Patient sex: M
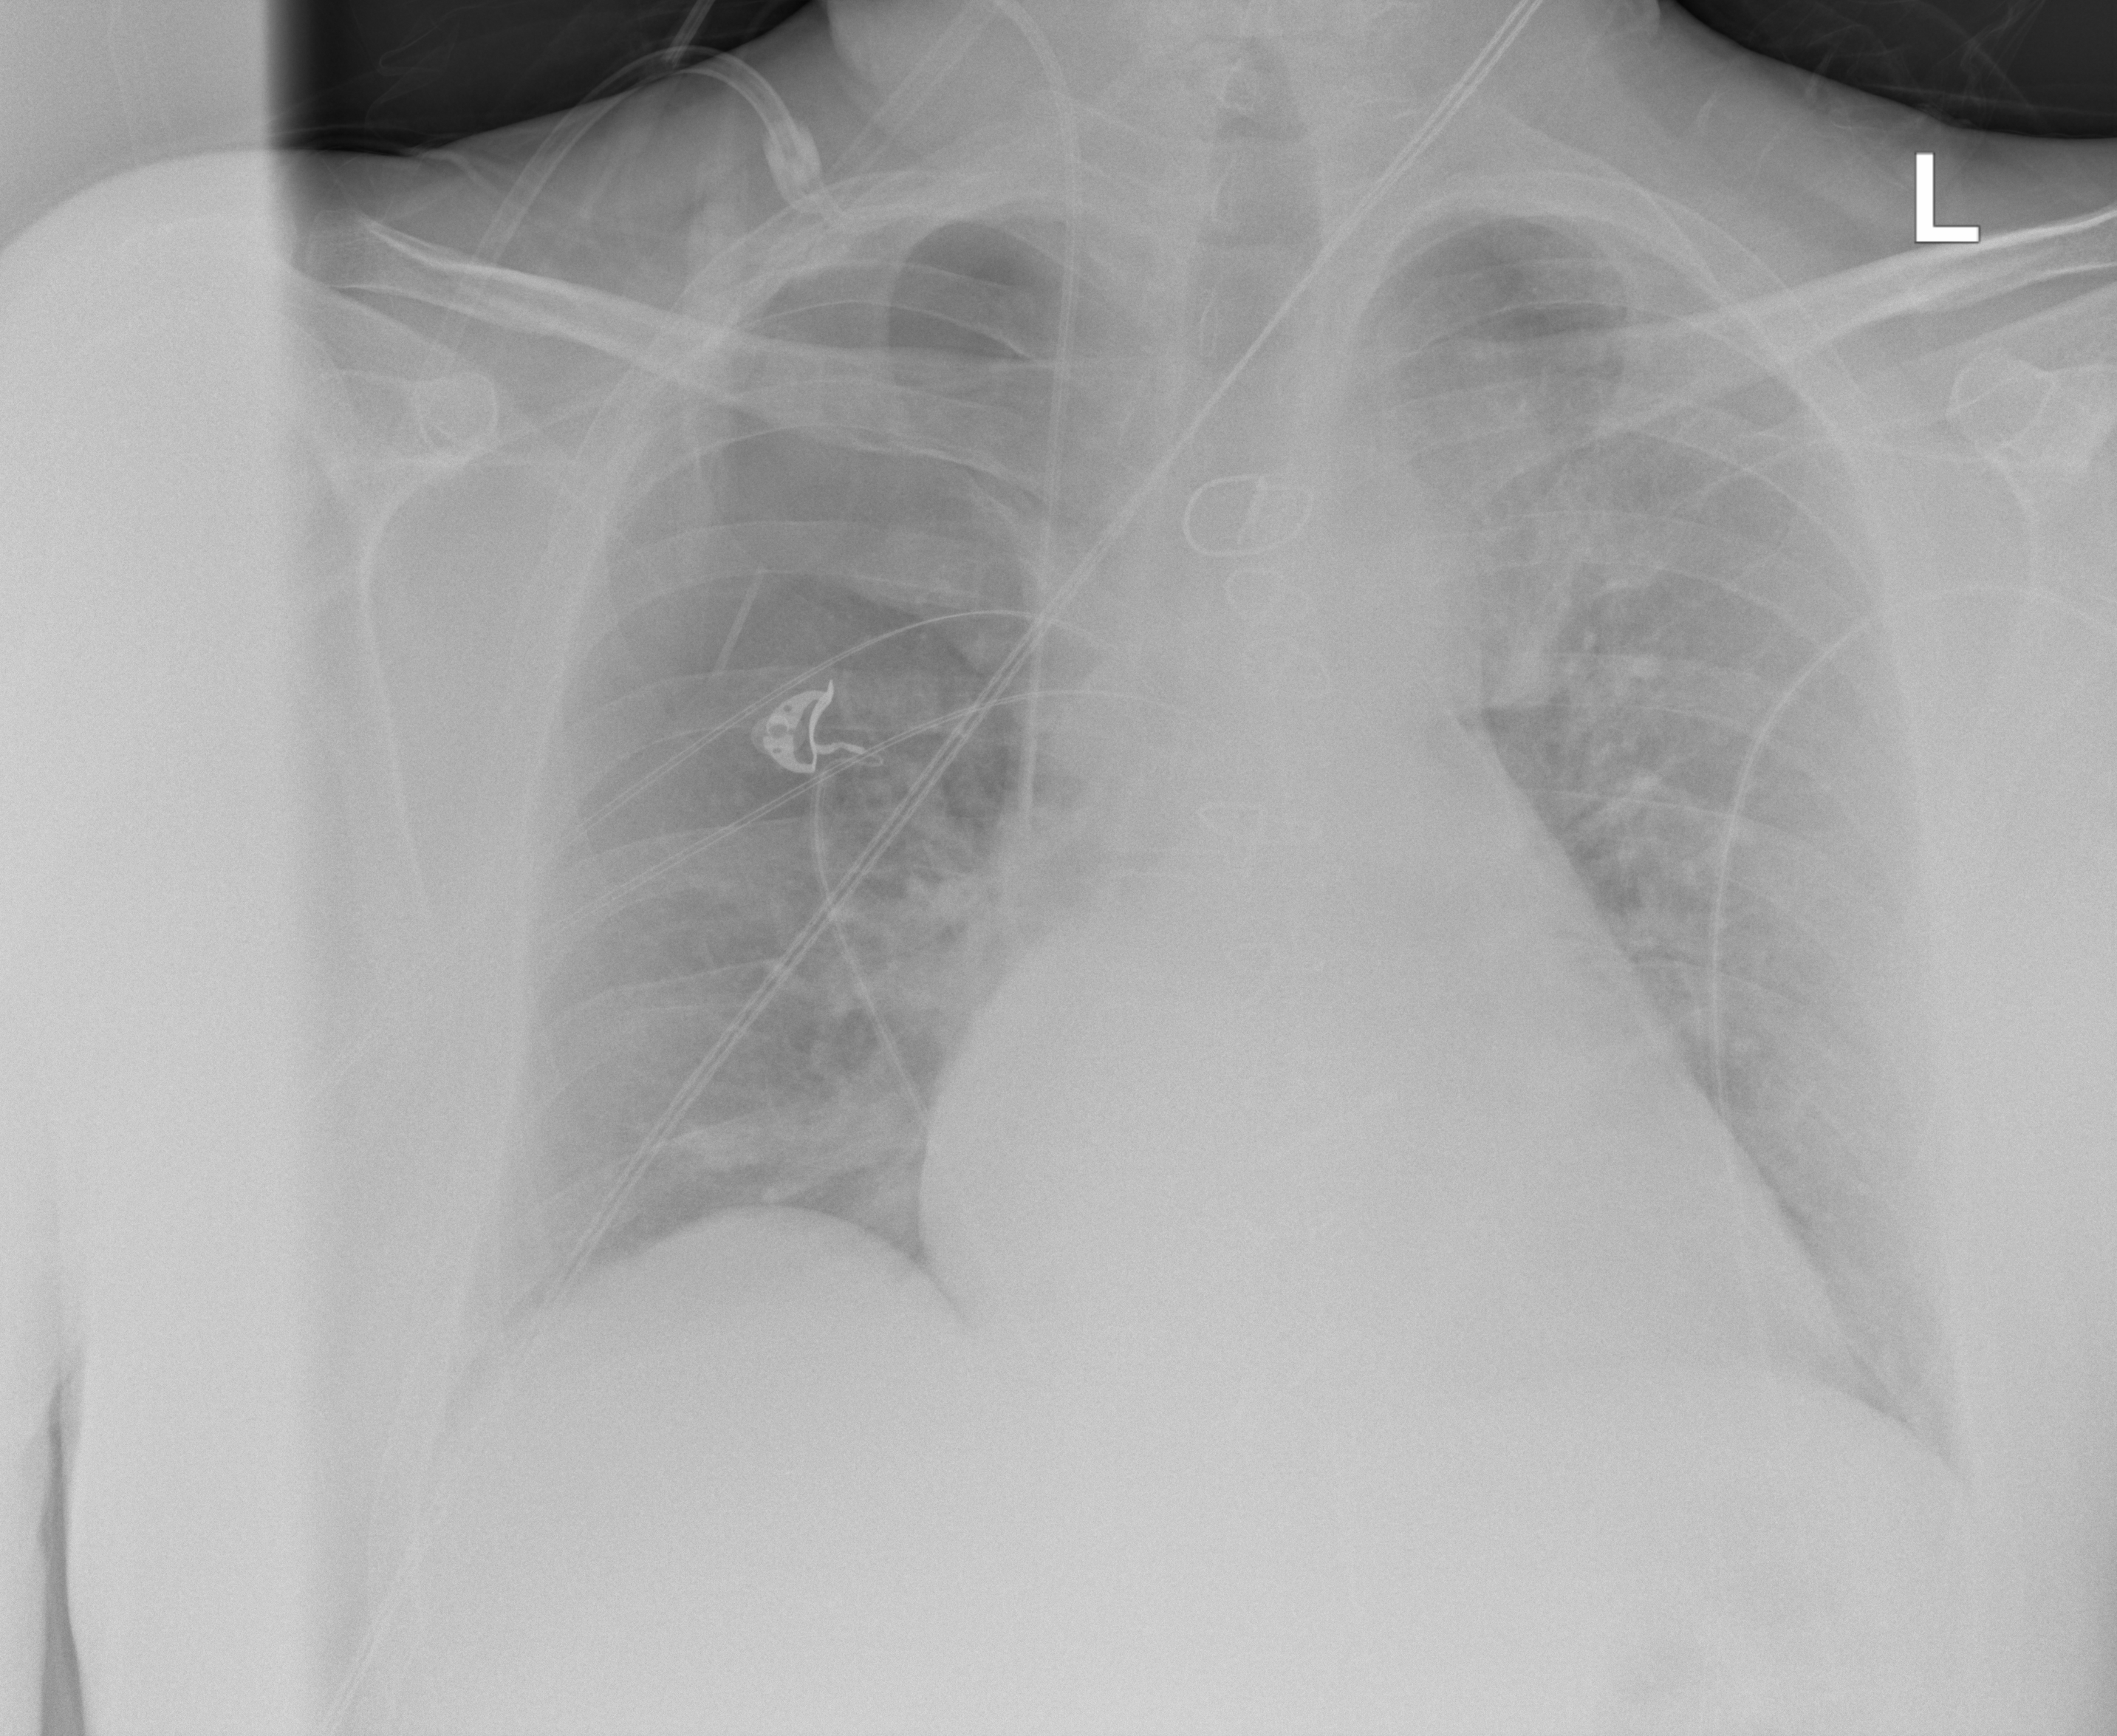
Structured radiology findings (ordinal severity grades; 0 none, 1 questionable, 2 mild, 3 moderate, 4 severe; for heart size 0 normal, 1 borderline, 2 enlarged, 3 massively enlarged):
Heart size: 2
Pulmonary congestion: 2
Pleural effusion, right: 1
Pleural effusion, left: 1
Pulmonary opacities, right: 1
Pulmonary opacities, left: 1
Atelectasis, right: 2
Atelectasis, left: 2